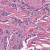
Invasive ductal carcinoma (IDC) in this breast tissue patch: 1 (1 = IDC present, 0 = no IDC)